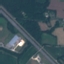
Land use / land cover: Highway